Here is the time-frequency representation (spectrogram) of a rolling-element bearing's vibration measurement. Diagnose the bearing from this image, choosing from: normal, inner_race, outer_race, ball.
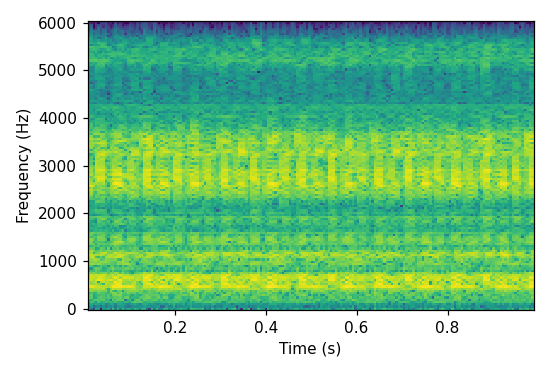
Answer: outer_race